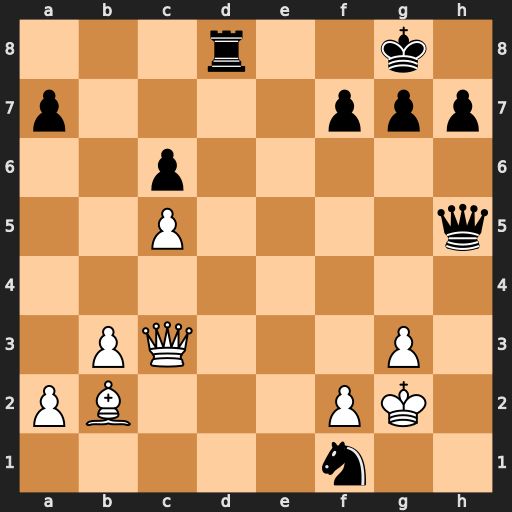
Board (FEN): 3r2k1/p4ppp/2p5/2P4q/8/1PQ3P1/PB3PK1/5n2
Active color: w
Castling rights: -
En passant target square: -
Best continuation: Qxg7#